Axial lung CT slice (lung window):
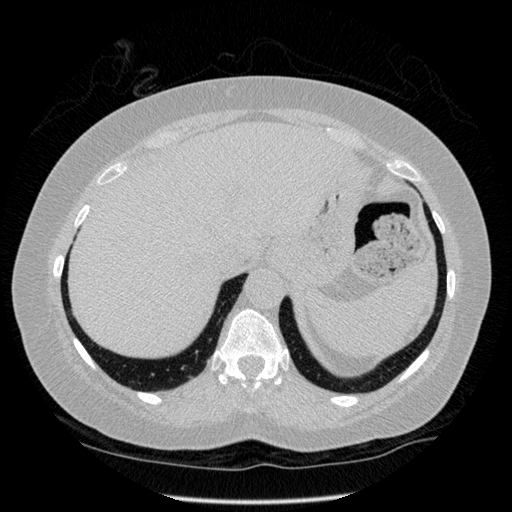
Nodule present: no